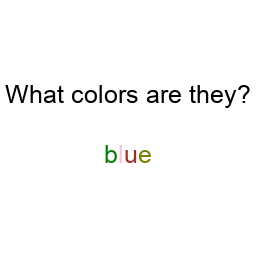
Color: green, pink, brown, olive
Color name shown: blue
Background color: white
Question text color: black